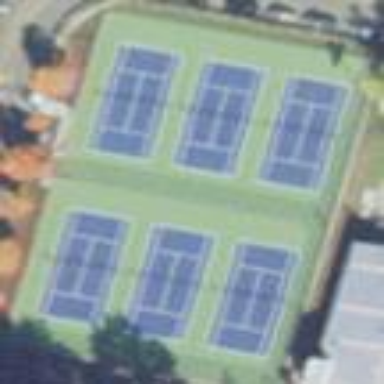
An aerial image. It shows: Asphalt tennis court on pitch.